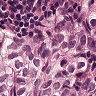
Metastatic tissue present: yes